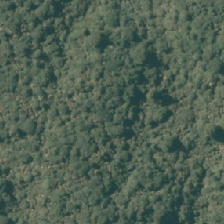
Land cover: broadleaved_indigenous_hardwood